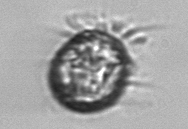
Label: Ciliophora